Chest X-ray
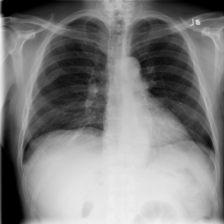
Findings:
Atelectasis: negative
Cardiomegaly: negative
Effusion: negative
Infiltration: negative
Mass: negative
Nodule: negative
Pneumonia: negative
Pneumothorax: negative
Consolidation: negative
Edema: negative
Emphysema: negative
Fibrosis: negative
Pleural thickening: negative
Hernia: negative